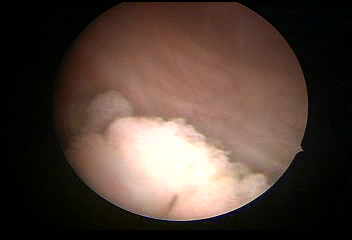
Modality: WLC
Class: Malignant
Subclass: HighGradePapillary
Lesion: L2
Stage: Ta
Morphology: Papillary
Bladder cancer association: Yes
Annotated structures: Tumor